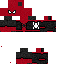
A male skeleton skin with dark skin, wearing brown helmet dressed in a red armor chest and red pants, featuring a closed mouth.